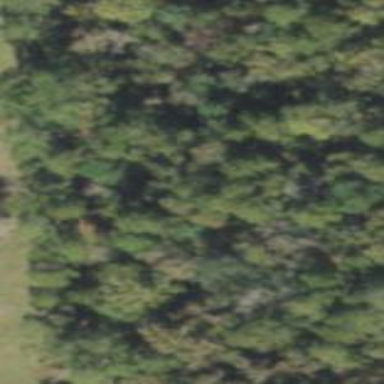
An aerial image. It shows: Mixed woodland area with various types of leaves.